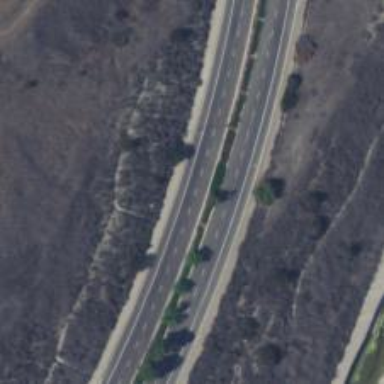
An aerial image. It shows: Secondary road with asphalt surface.